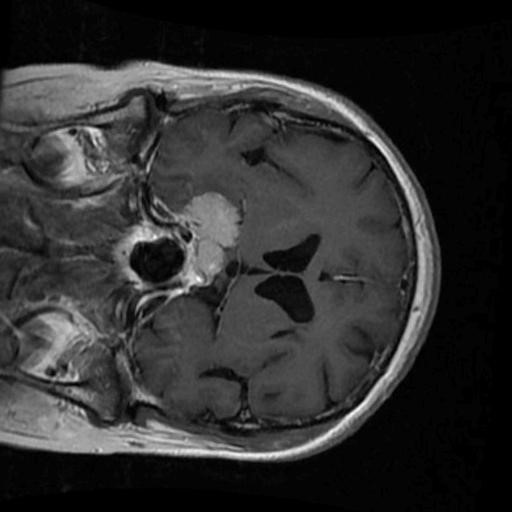
Label: brain_menin